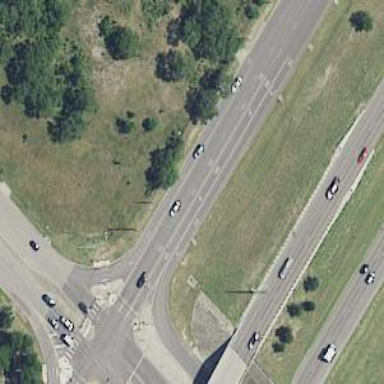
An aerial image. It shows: Secondary road with asphalt surface and frontage road.